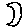
Label: moon